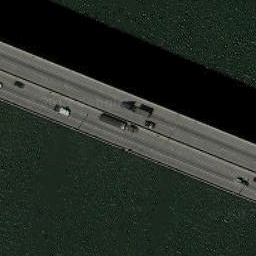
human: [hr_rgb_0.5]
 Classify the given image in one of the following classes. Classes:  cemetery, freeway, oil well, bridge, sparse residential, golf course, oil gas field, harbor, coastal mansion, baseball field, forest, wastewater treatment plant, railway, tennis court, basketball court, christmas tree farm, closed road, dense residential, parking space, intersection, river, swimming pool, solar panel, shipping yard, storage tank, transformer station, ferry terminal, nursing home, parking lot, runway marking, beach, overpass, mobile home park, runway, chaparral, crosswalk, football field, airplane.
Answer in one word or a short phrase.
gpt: bridge